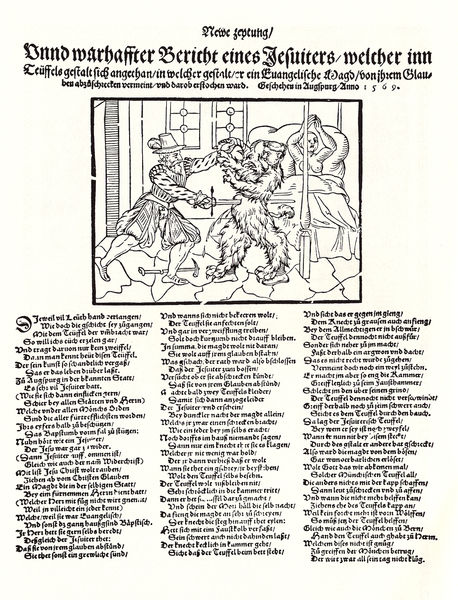
Titel: Jesuit als Teufel
Institution: (Seriendruck)
Schlagwörter: feder, held, kampf, mann, nackt, weiß, wolf, brust, busen, fenster, frau, glas, grau, hut, raum, schwarz, säule, zeichnung, zimmer, tier, alt, hose, arme, geschichte, mord, rahmen, bild, hände, kostüm, blatt, affe, fell, brüste, holzschnitt, schrift, papier, liegen, grafik, graphik, spalten, kissen, verkleidung, bett, deutsch, bauch, krank, druck, schwarz weiss, radierung, stich, gefahr, illustration, schwert, text, zeitung, bericht, beschriftung, überschrift, bleiglas, ritter, axt, hammer, schreien, teufel, mittelalter, märchen, gedicht, fabelwesen, töten, kupferstich, butzenscheiben, kranke, krankenhaus, krankenzimmer, bär, fraktur, ungeheuer, tatzen, typographie, erstechen, mörder, ringen, retter, augsburg, hospital, rotkäppchen, bestie, artikel, majuskel, jesuit, nakct, interessant, hutfeder, schwabacher, tötung, zeitungsbericht, durchbohren, anekdote, moritat, scwert